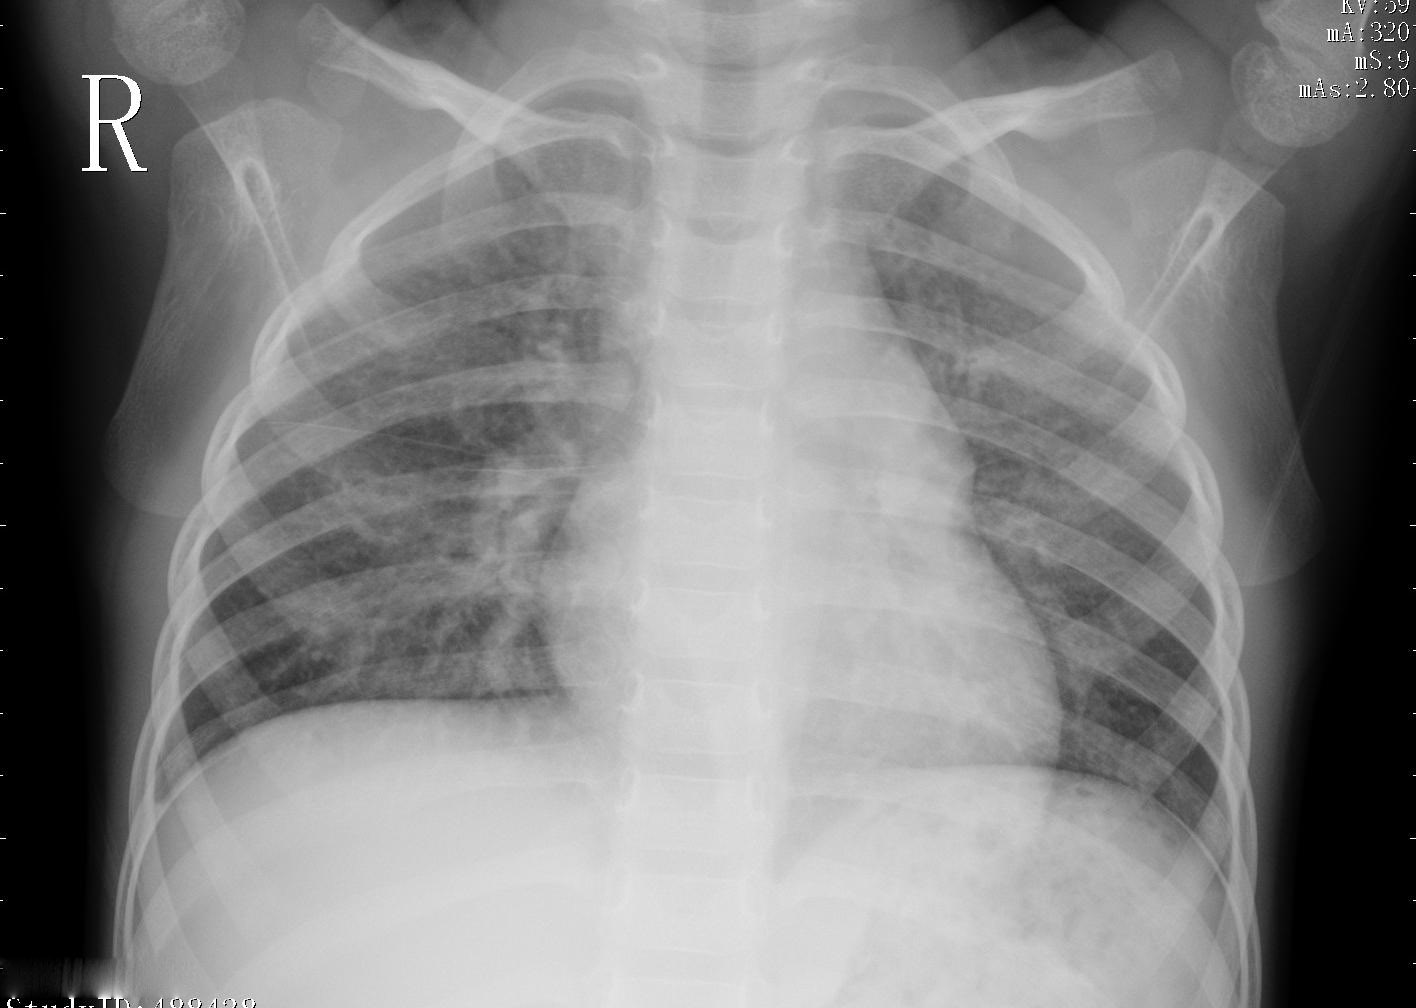
Diagnosis: PNEUMONIA